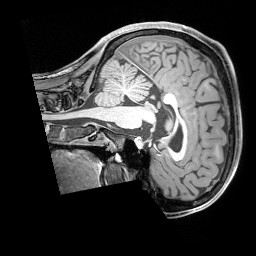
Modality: T1w
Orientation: sagittal
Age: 20
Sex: female
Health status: healthy
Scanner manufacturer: siemens
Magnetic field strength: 3 T
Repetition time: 1.65 s
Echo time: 0.00182 s